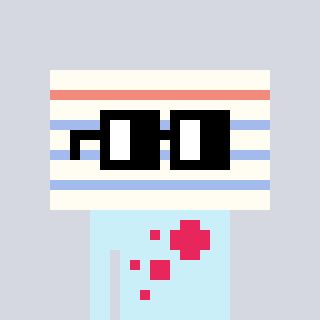
a pixel art character with square black glasses, a empty notebook page-shaped head and a cold-colored body on a cool background